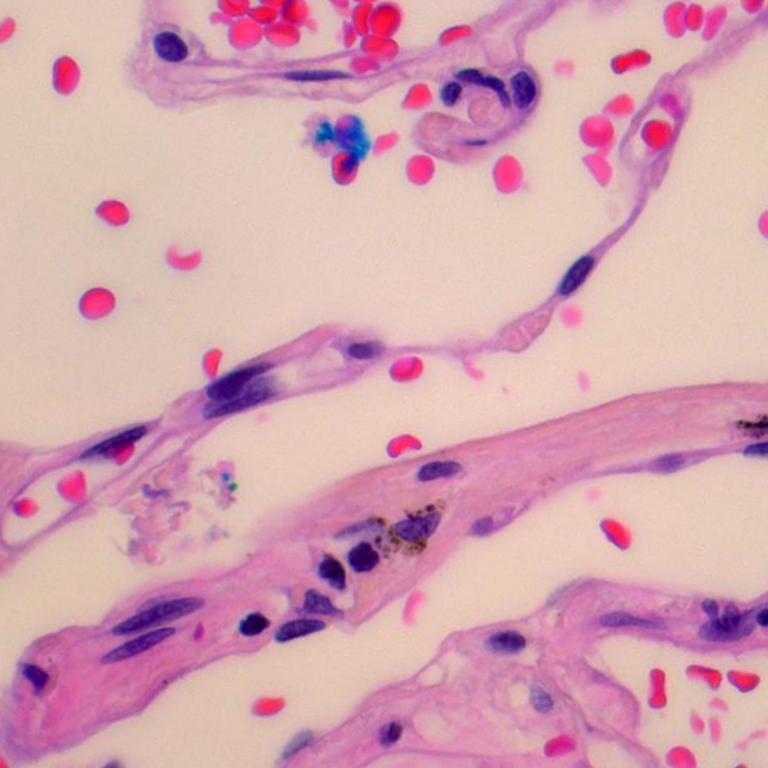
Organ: lung
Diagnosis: benign